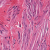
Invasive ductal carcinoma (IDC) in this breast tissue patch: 0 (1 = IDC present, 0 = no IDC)